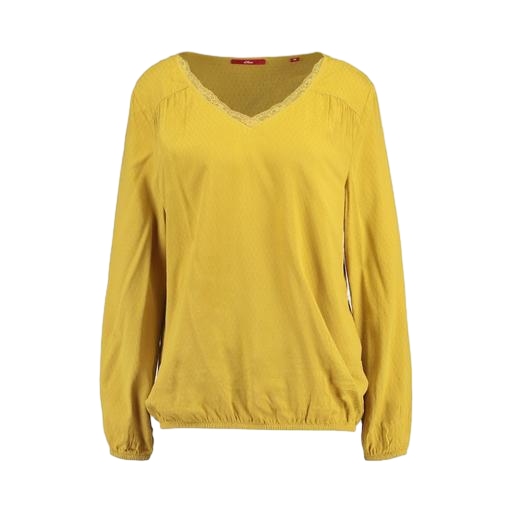
yellow long sleeve shirt, v-neck long-sleeve blouse, yellow iconic women's long-sleeved t-shirt, white background